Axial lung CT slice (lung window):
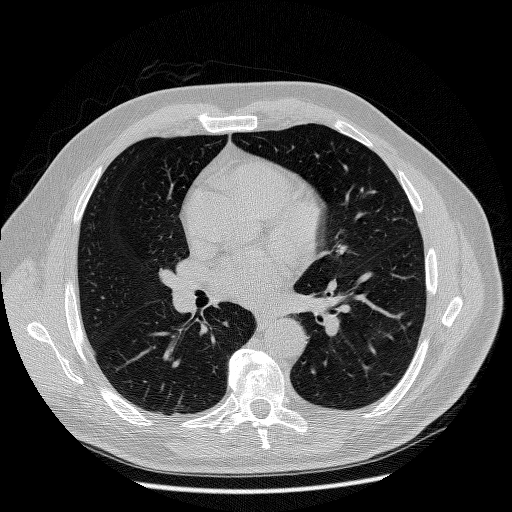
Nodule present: no